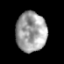
Tissue: prostate
Cell type: T cells
Senescence score: 0.7566
Nuclear area (px): 1191
Mean DAPI intensity: 160.898